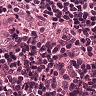
Metastatic tissue present: no